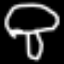
Label: mushroom